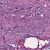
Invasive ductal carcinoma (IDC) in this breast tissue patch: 1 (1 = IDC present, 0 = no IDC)